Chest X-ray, AP view. Patient: 58 years old, sex M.
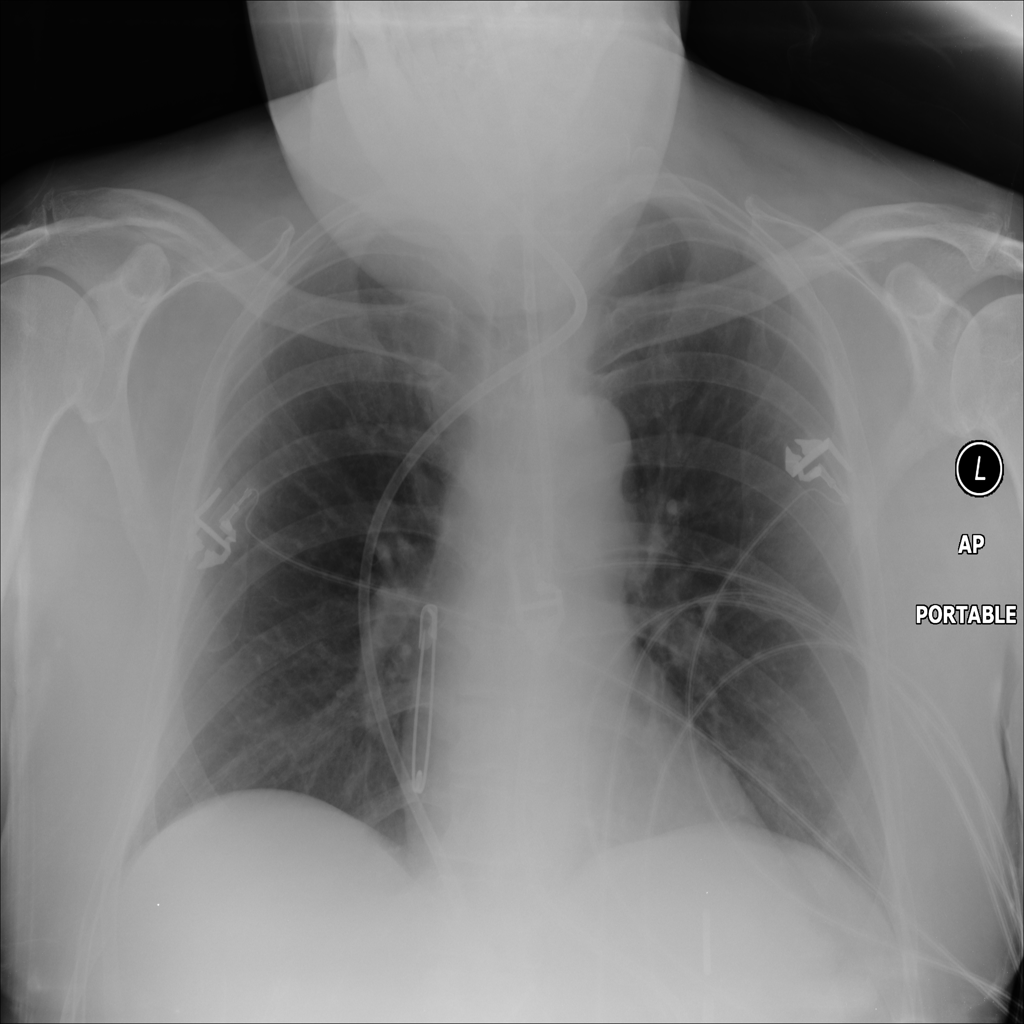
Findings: No Finding